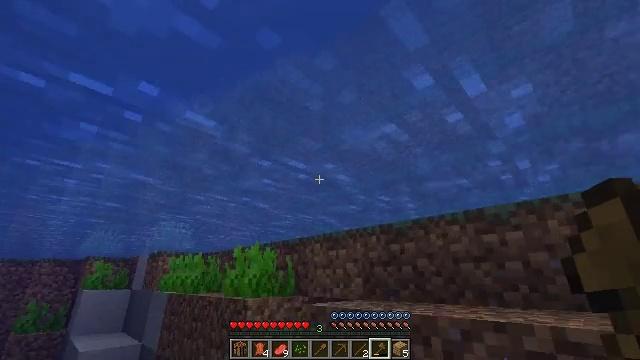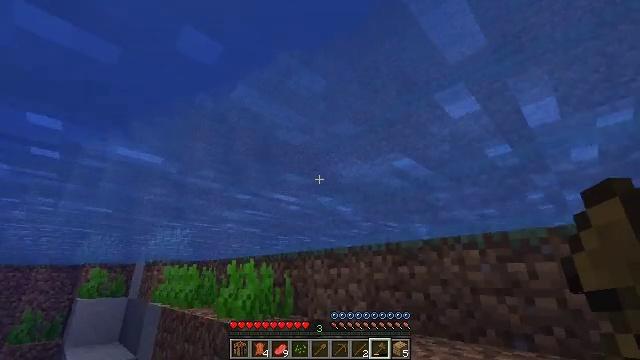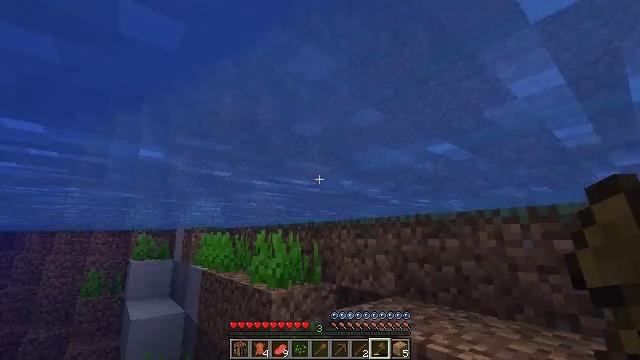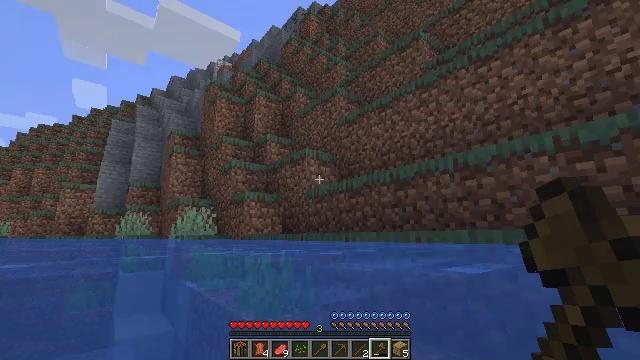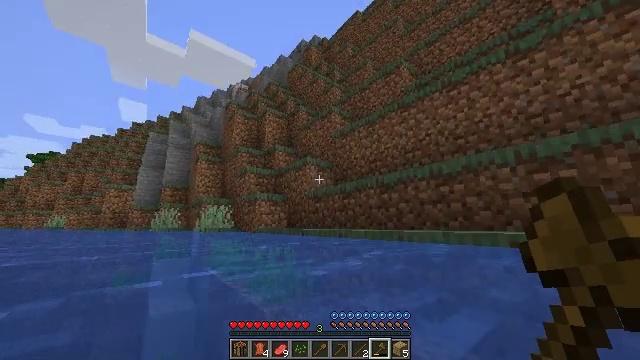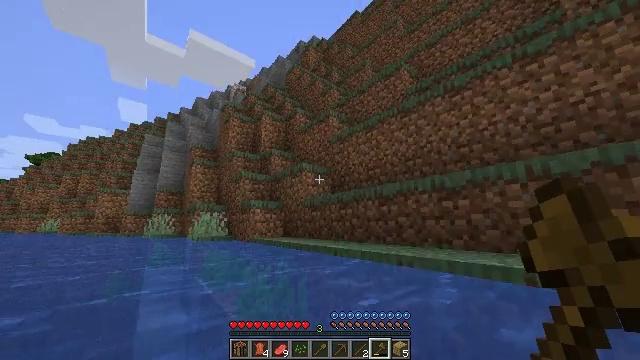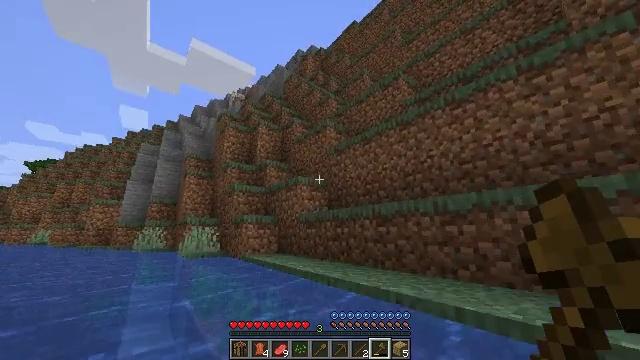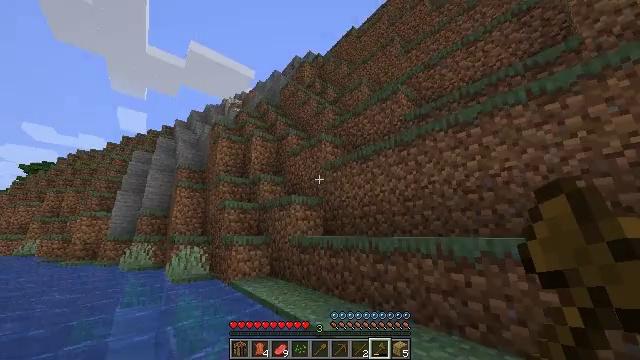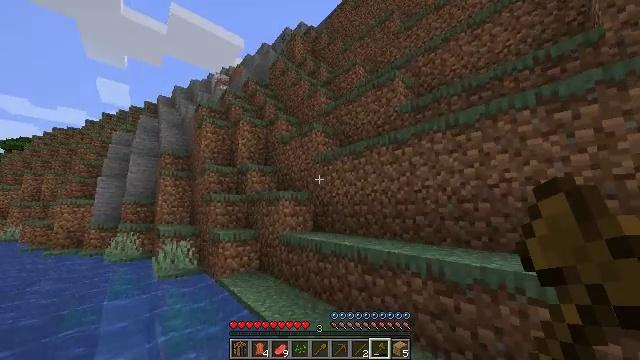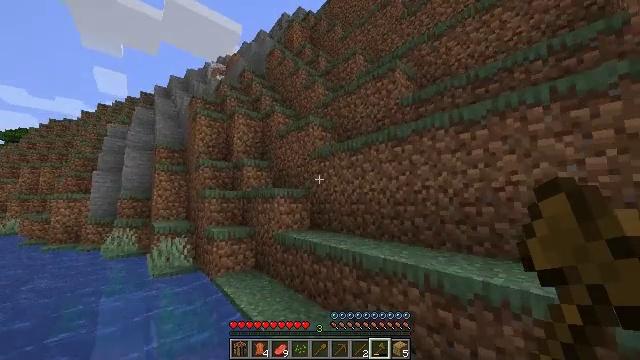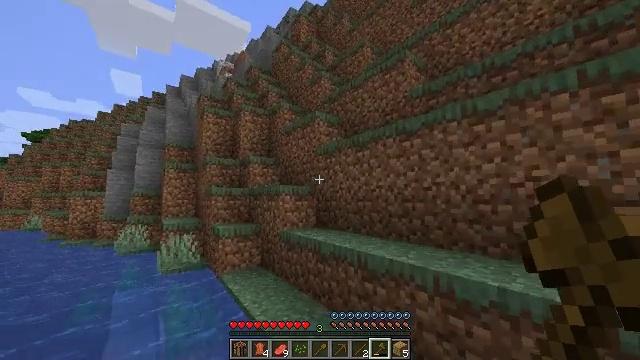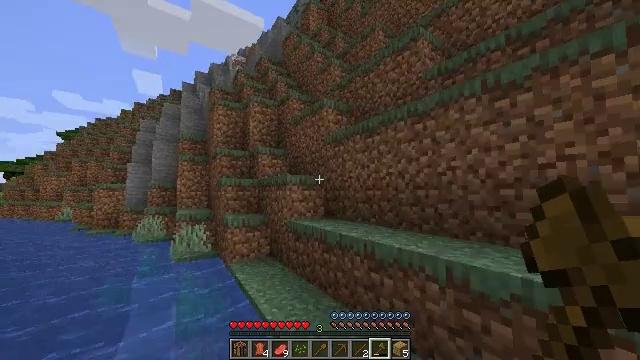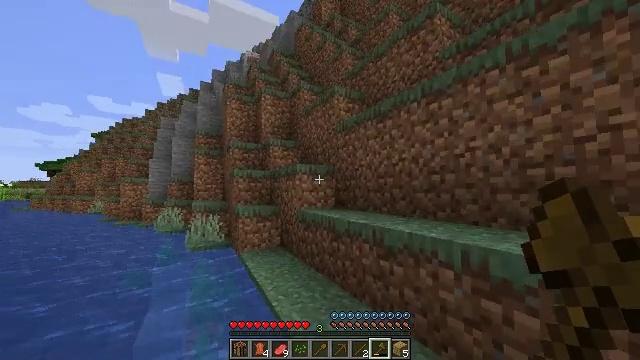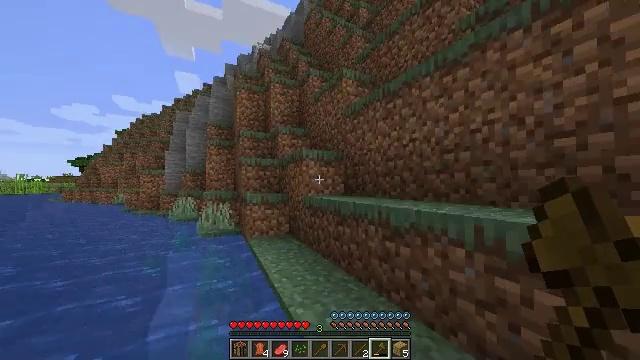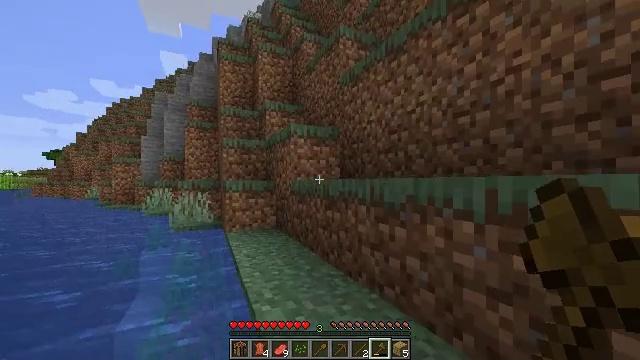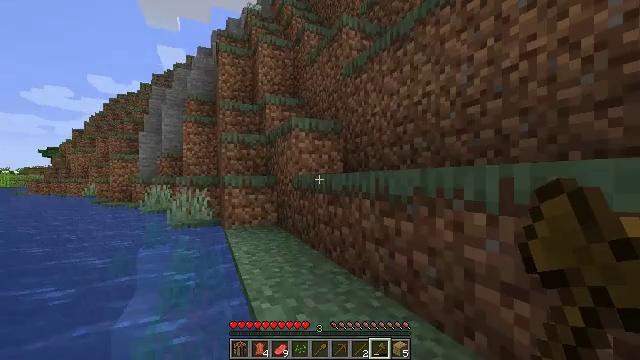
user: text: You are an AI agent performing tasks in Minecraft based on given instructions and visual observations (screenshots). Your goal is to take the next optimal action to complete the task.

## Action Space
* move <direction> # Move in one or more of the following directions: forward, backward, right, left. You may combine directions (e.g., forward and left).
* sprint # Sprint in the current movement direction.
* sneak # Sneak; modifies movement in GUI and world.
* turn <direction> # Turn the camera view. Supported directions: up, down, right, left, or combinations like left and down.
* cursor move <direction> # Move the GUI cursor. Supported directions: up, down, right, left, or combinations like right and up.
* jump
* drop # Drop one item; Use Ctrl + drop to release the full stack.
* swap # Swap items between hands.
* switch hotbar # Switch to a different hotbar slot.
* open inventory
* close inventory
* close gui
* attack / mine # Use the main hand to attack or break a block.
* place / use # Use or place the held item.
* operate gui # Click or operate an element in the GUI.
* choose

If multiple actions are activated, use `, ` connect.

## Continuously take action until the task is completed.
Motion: motion action
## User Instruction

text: Break the stone block.
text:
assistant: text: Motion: move forward, sprint, jump
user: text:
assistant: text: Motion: move forward and move right, sprint, turn left and down, jump
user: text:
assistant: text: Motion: move forward and move right, sprint, jump
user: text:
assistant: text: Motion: move forward and move right, sprint, jump
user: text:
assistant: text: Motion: move forward and move right, sprint, jump
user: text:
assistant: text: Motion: move forward and move right, sprint, turn up, jump
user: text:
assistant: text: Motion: move forward and move right, sprint, jump
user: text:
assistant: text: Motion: move forward and move right, sprint, turn right and down, jump
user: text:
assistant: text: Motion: move forward and move right, sprint, turn down, jump
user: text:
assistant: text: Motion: move forward and move right, sprint, turn left, jump
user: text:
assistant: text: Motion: move forward and move right, sprint, turn left and down, jump
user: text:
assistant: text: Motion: move forward and move right, sprint, turn left, jump
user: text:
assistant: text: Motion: move forward and move right, sprint, turn left and down, jump
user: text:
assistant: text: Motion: move forward and move right, sprint, turn left and down, jump
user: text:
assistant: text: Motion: move forward and move right, sprint, jump
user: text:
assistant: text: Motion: move forward and move right, sprint, jump
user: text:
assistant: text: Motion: move forward, sprint, jump
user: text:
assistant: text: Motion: move forward, sprint, jump
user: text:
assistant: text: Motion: move forward, sprint, jump
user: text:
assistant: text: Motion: move forward, sprint, jump
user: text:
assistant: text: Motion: move forward, sprint, jump
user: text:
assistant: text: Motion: move forward, sprint, jump
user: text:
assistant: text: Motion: move forward, sprint, jump
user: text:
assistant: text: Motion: move forward, sprint, jump
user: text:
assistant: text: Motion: move forward, sprint, jump
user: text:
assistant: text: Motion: move forward, sprint, jump
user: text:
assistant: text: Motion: move forward and move right, sprint, jump
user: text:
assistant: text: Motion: move forward and move right, sprint, jump
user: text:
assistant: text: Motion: move forward and move right, sprint, jump
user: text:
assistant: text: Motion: move forward and move right, sprint, turn left and up, jump